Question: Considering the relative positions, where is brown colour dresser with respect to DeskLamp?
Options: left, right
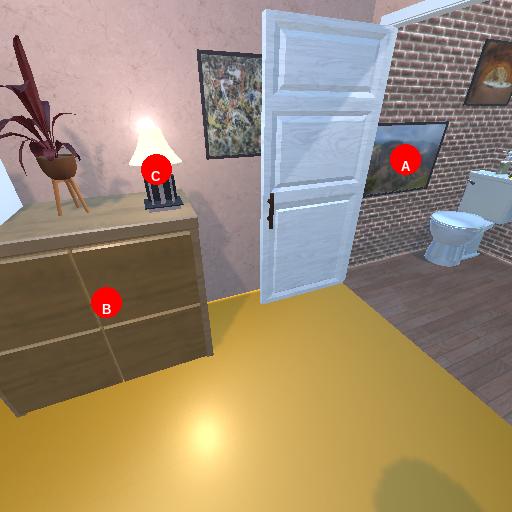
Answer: left